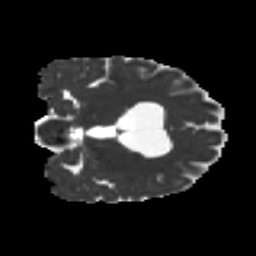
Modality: MD
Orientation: coronal
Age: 23
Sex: female
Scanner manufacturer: ge
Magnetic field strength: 3 T
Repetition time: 7.8 s
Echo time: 0.0612 s